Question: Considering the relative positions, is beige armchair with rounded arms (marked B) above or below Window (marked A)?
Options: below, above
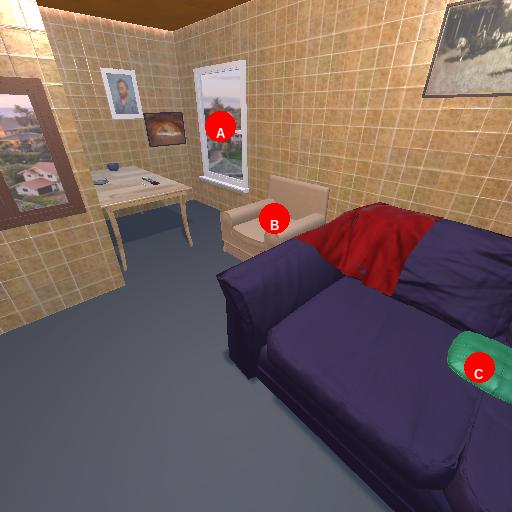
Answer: below